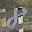
Label: 8